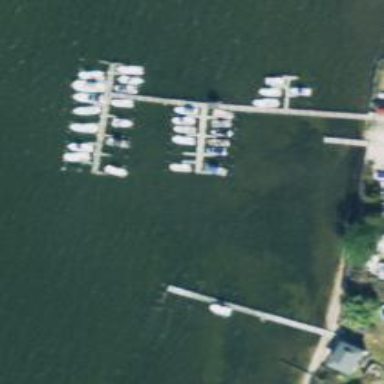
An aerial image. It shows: Marina on leisure land.